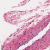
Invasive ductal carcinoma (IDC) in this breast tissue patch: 0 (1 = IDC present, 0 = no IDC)